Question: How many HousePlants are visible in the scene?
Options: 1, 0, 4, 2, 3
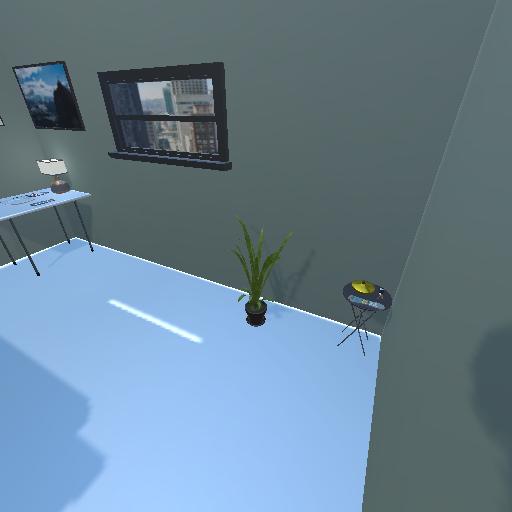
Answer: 1